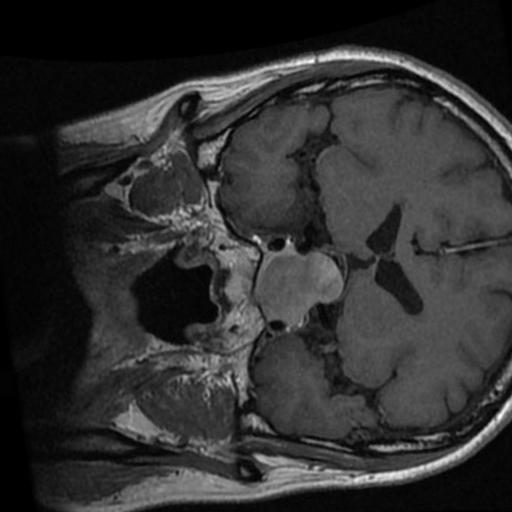
Label: brain_tumor